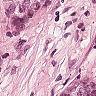
Metastatic tissue present: yes